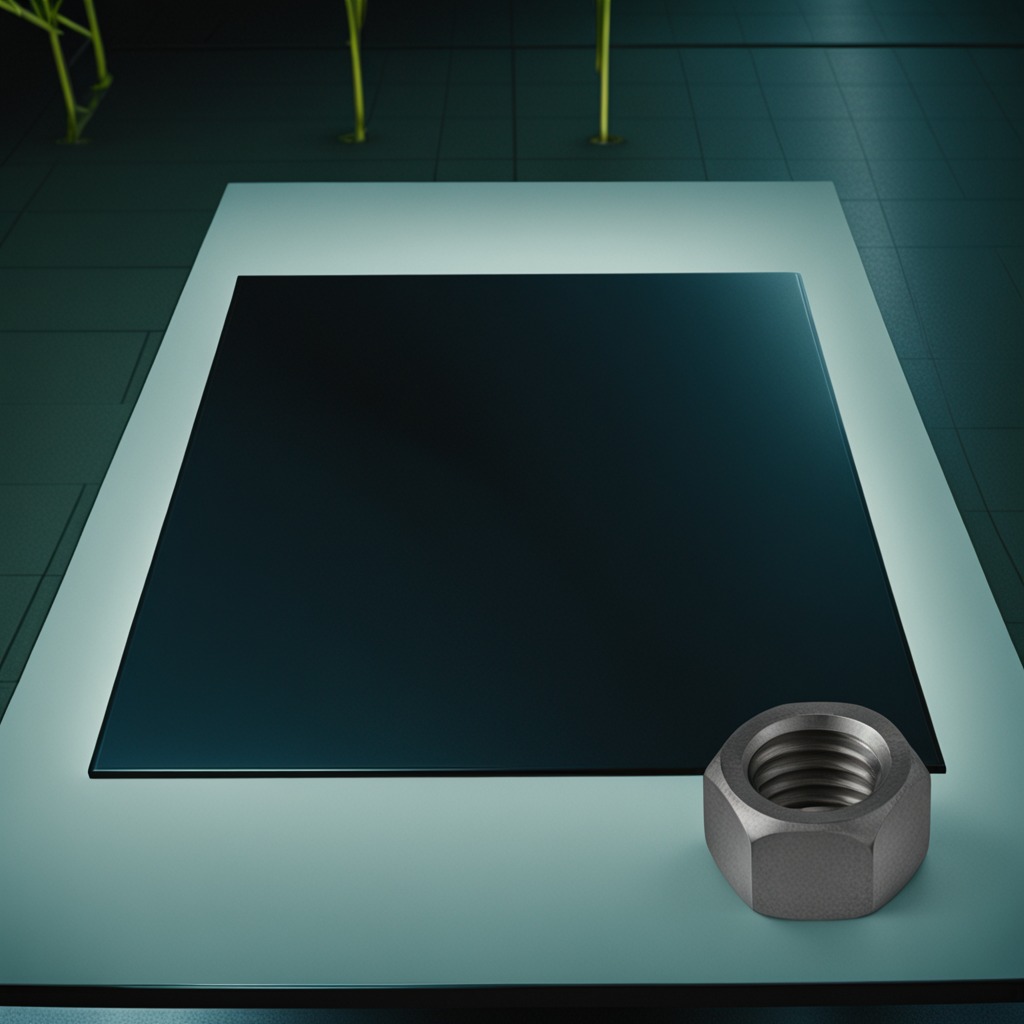
A metal nut lies on the table.